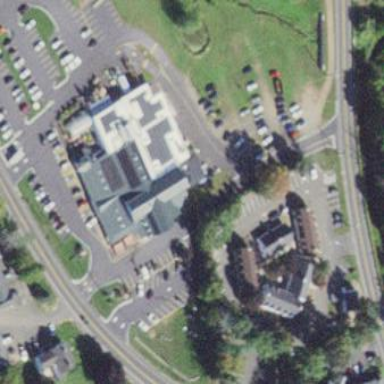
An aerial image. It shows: Building that houses greengrocer shop.